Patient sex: M
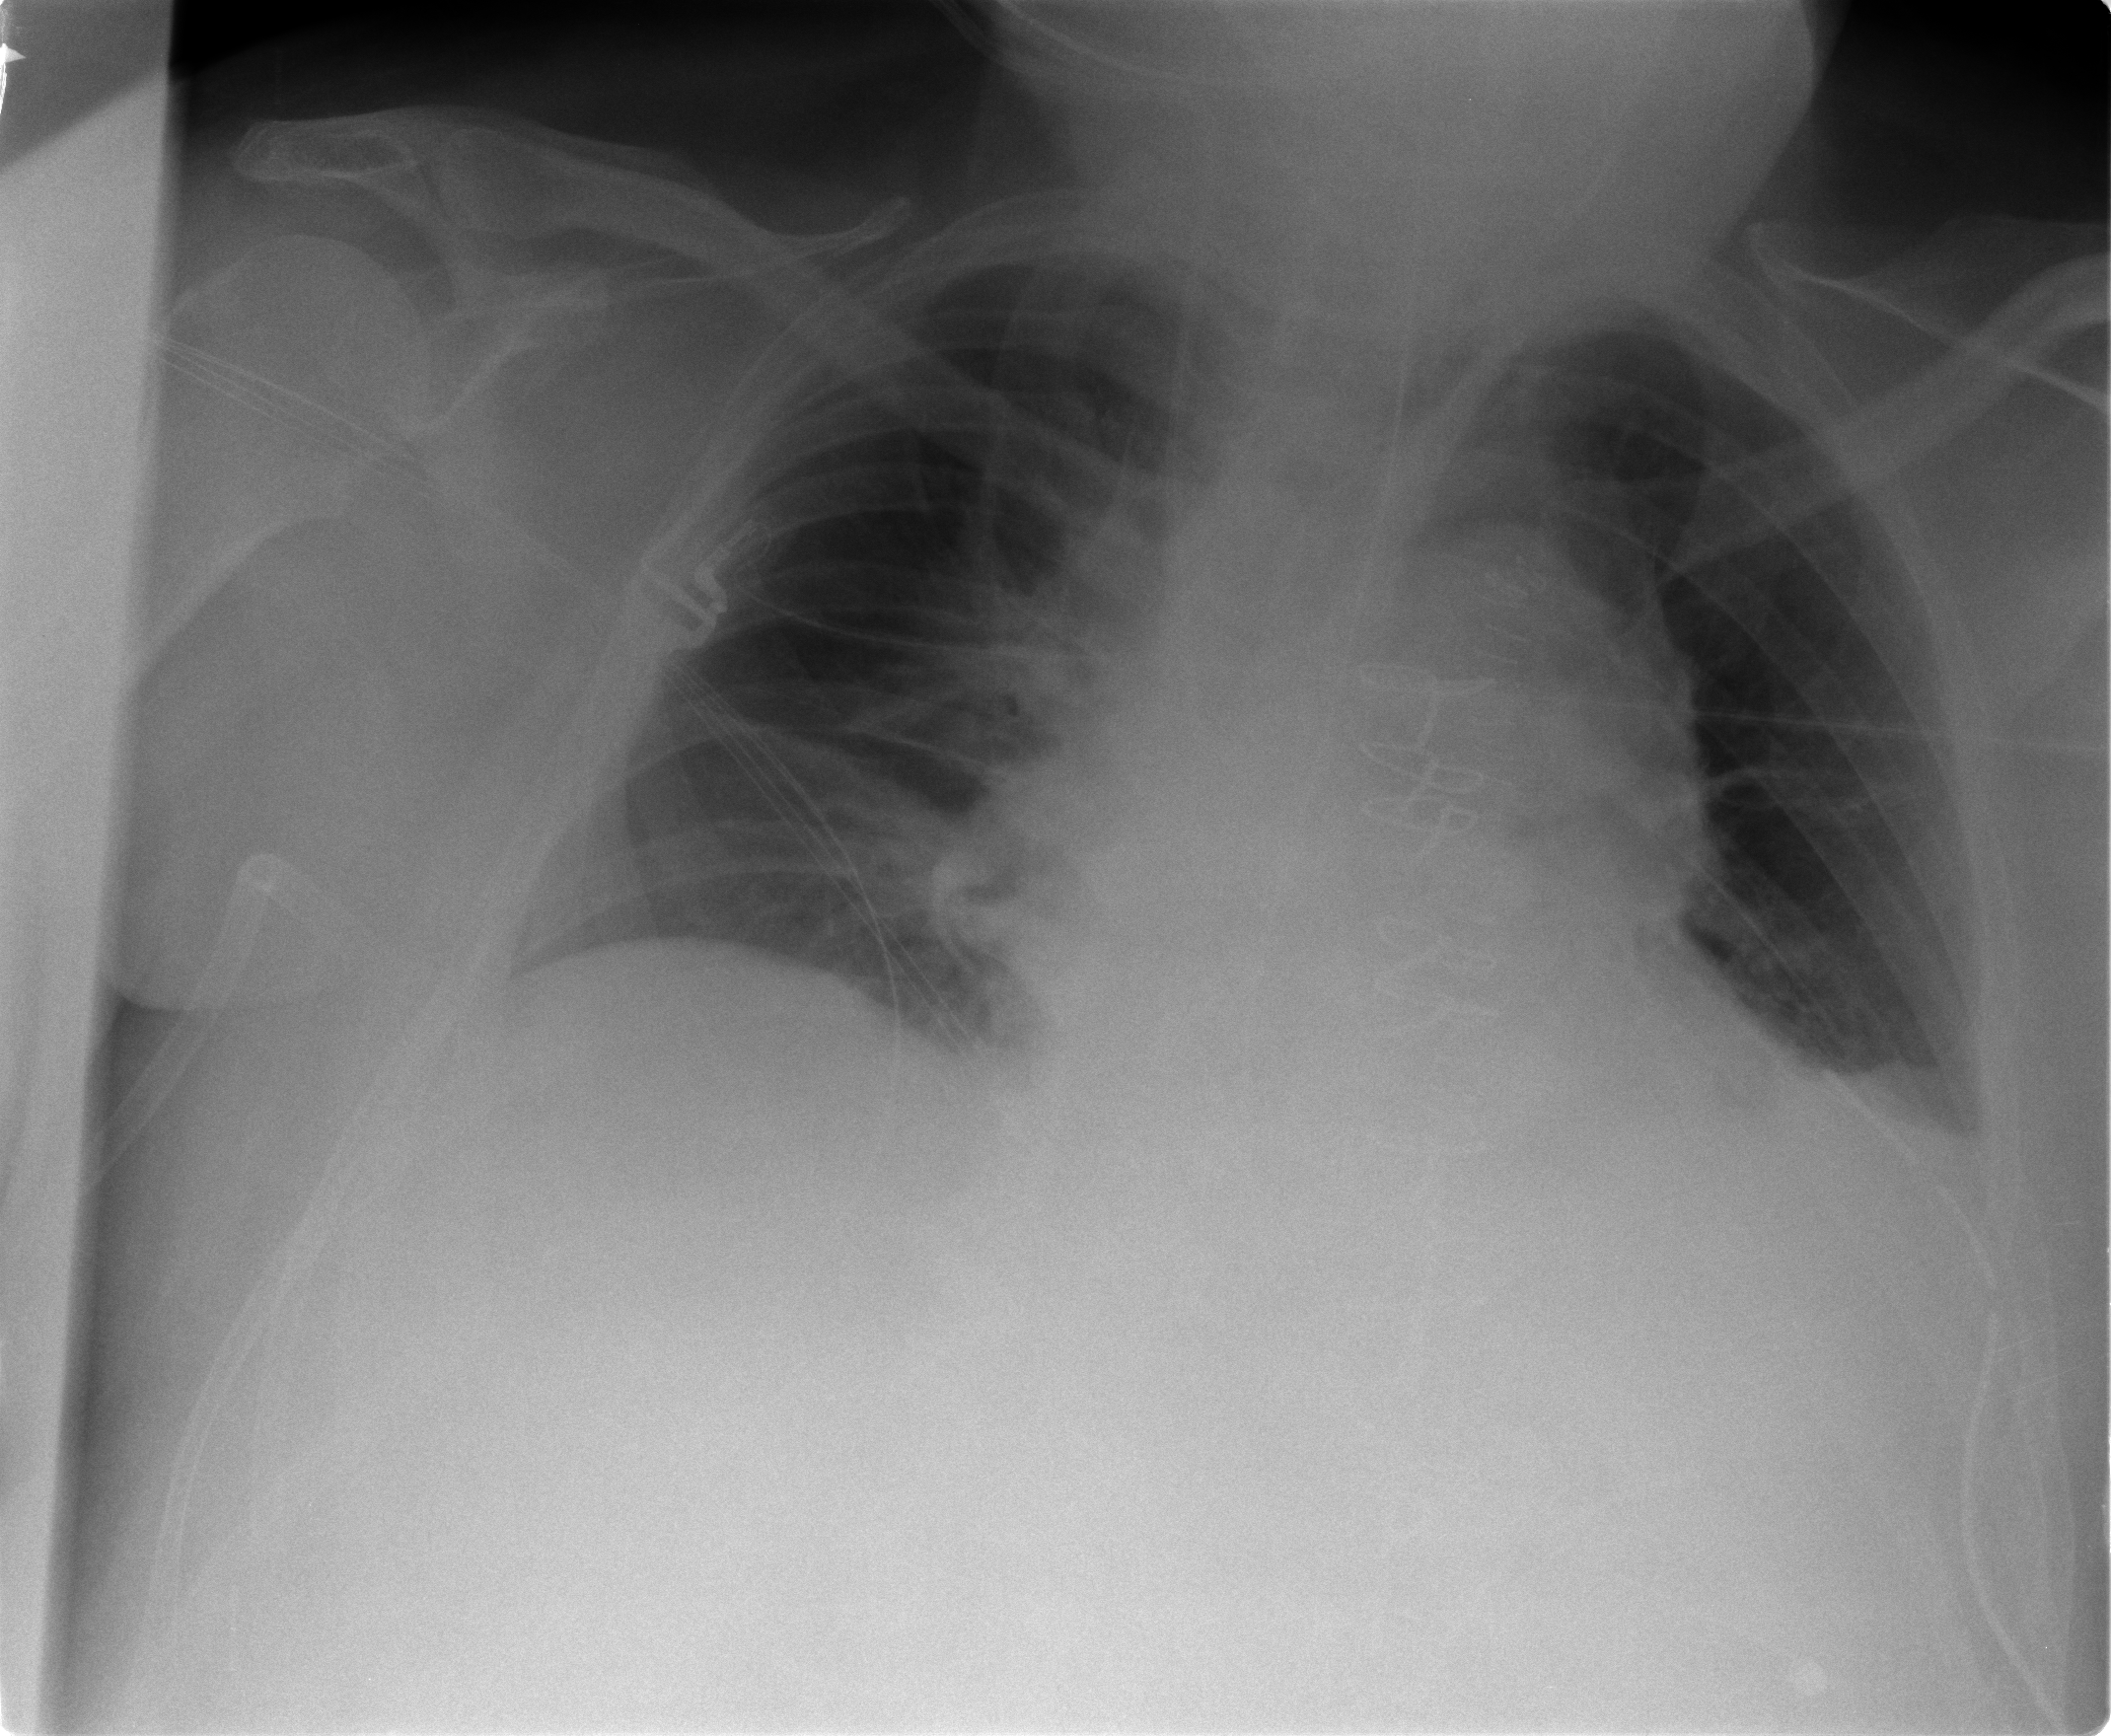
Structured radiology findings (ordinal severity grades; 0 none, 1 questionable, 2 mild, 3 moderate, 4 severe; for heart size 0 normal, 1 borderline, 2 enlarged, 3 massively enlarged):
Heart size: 2
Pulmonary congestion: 2
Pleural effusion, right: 0
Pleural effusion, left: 2
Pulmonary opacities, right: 1
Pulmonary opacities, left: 1
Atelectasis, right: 2
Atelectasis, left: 2